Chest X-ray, PA view. Patient: 53 years old, sex M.
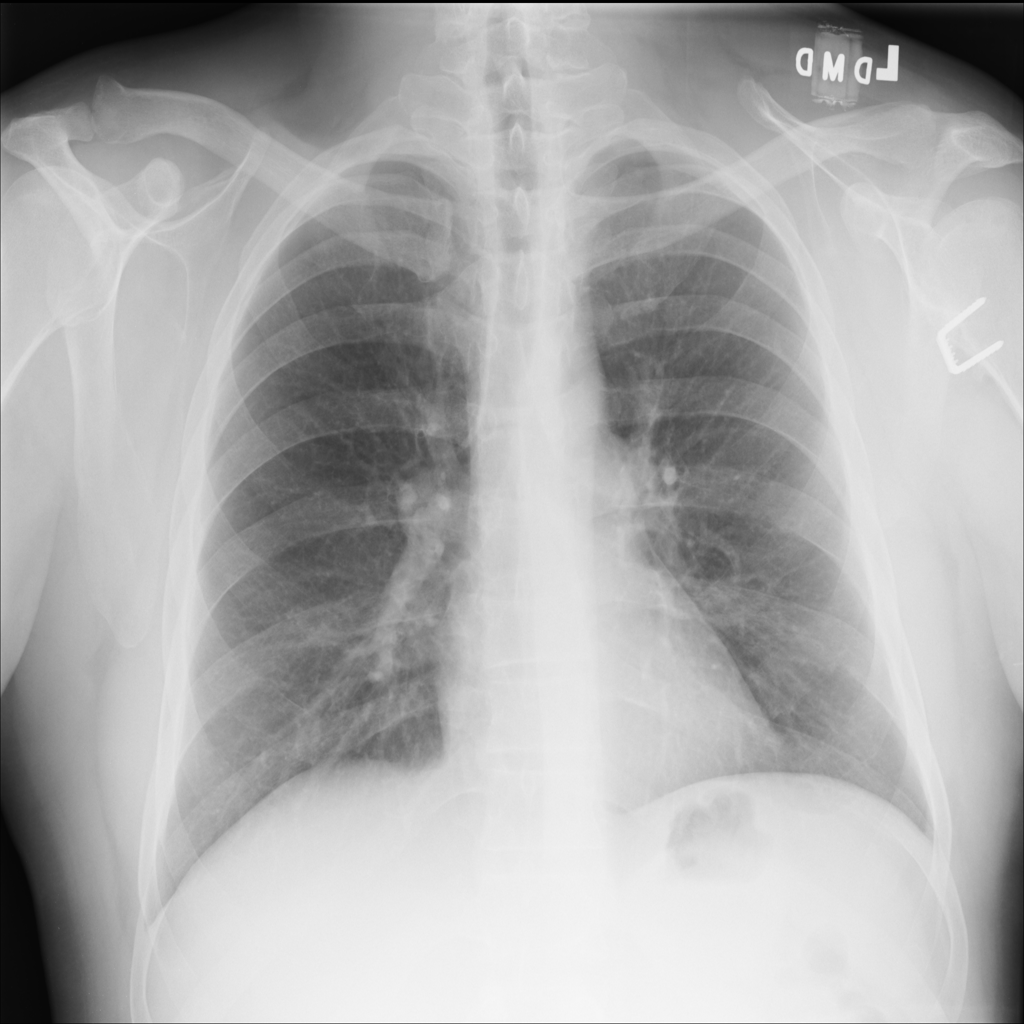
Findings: No Finding